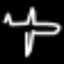
Label: airplane